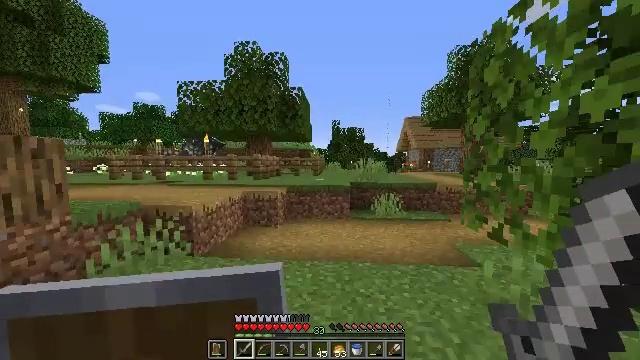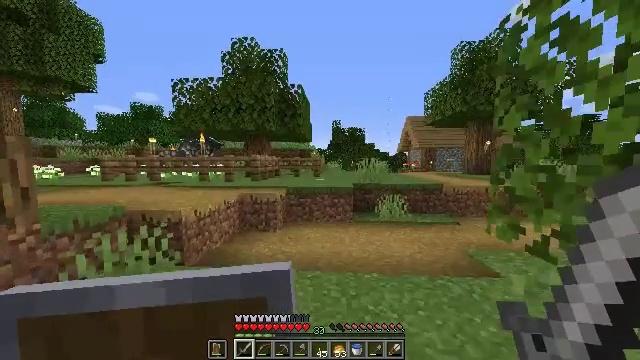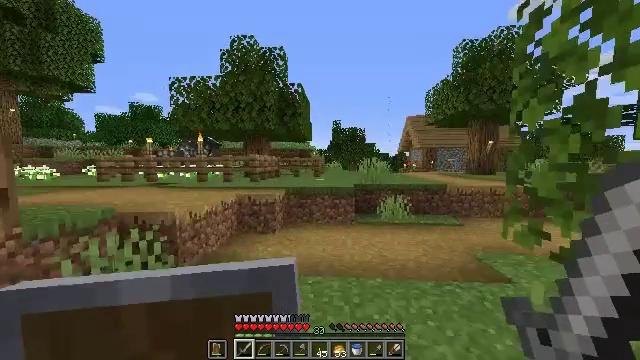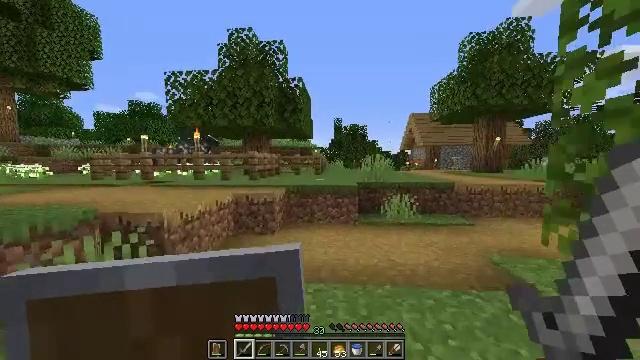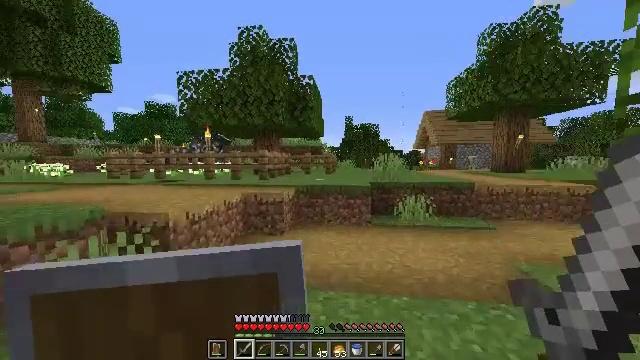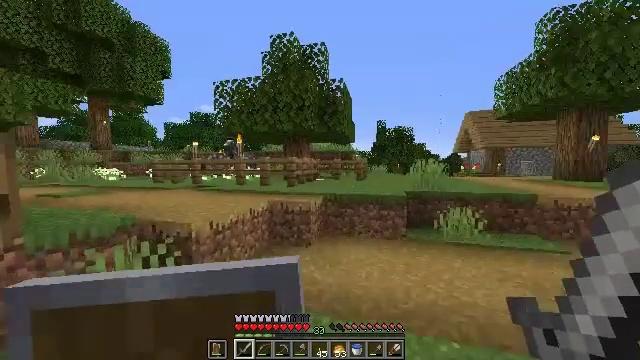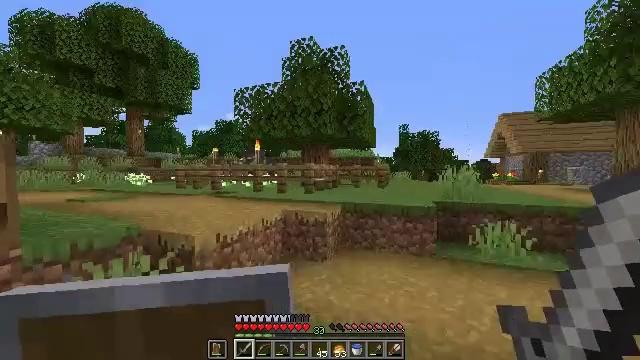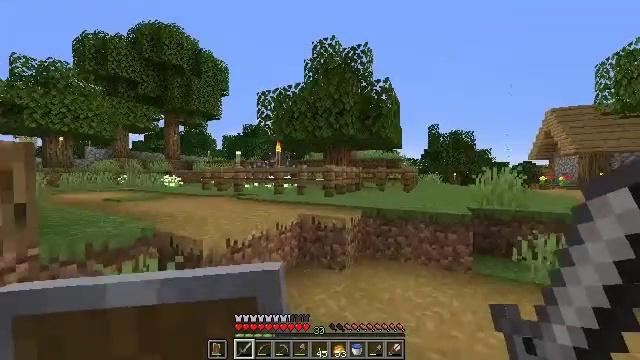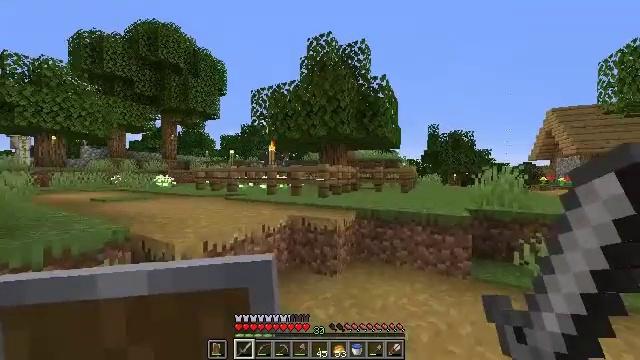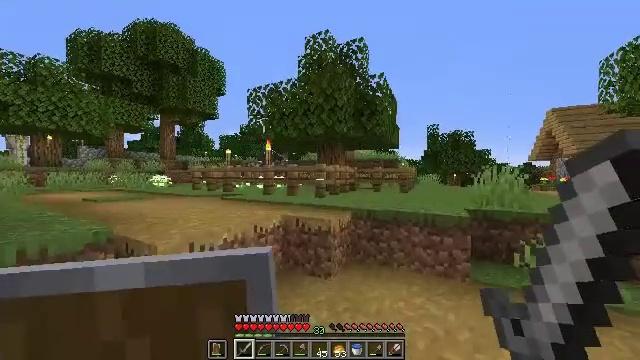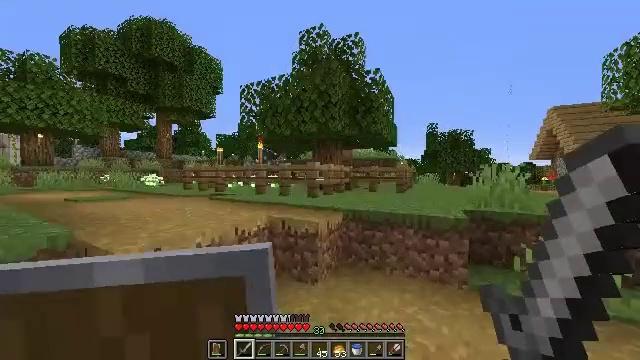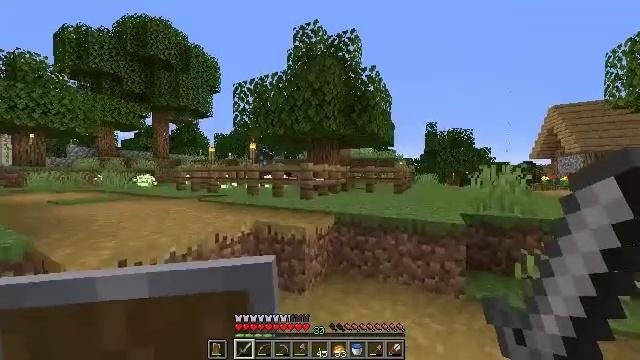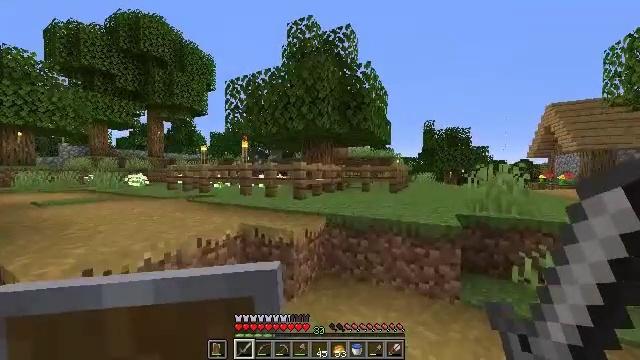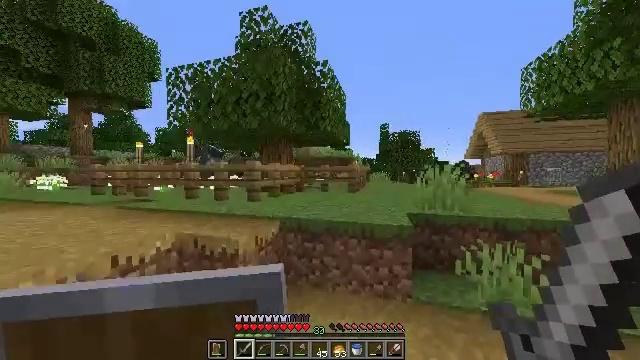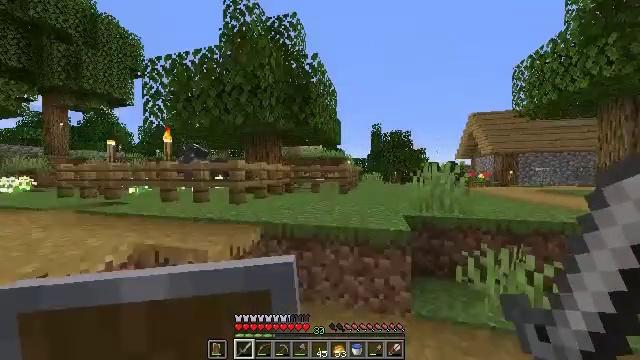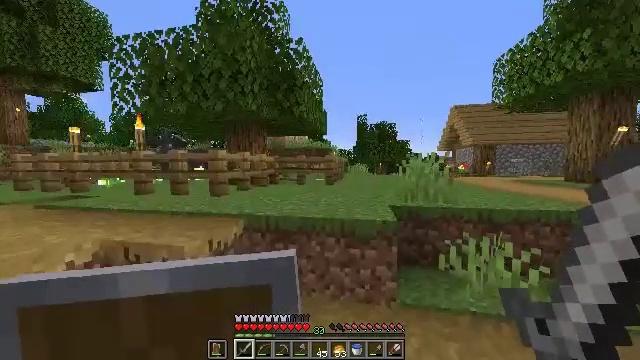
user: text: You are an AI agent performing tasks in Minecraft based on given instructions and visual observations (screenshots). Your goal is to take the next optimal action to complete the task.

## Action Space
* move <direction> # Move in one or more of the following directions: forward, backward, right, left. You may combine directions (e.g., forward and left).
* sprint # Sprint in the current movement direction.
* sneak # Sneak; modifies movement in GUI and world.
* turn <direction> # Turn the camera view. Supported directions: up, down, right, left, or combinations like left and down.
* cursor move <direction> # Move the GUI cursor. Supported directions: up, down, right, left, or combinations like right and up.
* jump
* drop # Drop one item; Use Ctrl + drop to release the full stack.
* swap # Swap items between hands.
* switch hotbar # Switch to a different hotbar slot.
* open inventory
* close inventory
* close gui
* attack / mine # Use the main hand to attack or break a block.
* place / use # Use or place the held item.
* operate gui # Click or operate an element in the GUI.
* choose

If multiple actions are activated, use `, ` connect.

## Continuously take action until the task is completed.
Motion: motion action
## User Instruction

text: Collect the oak trapdoor for re-use.
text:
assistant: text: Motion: move forward
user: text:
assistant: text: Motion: move forward
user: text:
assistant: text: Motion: move forward
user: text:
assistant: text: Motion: move forward, turn left
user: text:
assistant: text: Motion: move forward, turn left and up
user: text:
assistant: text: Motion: move forward, turn left and up
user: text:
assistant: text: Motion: move forward and move right, turn left
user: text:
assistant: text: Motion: move forward and move right
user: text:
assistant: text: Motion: move forward and move right
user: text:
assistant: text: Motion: move forward and move right
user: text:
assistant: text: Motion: move forward and move right
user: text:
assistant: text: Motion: move forward and move right
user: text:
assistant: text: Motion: move forward, turn right
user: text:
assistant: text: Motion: move forward, turn right
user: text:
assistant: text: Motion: move forward, turn right and down
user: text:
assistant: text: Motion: move forward, turn right and down
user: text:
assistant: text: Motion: move forward
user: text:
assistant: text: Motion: move forward
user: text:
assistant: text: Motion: move forward, jump
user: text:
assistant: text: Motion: move forward, jump
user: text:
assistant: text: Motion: move forward, jump
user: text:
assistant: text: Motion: move forward, turn left
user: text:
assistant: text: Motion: move forward
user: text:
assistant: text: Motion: move forward and move right, turn right
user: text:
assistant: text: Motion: move forward and move right, turn right
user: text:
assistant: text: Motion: move forward and move right, turn right and down
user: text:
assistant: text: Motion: move forward, turn right
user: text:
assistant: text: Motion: move forward
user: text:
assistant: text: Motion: move forward, sprint
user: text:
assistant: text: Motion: move forward, sprint